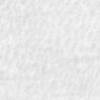
Label: no_change